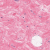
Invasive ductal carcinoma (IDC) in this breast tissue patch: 0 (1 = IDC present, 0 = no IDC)